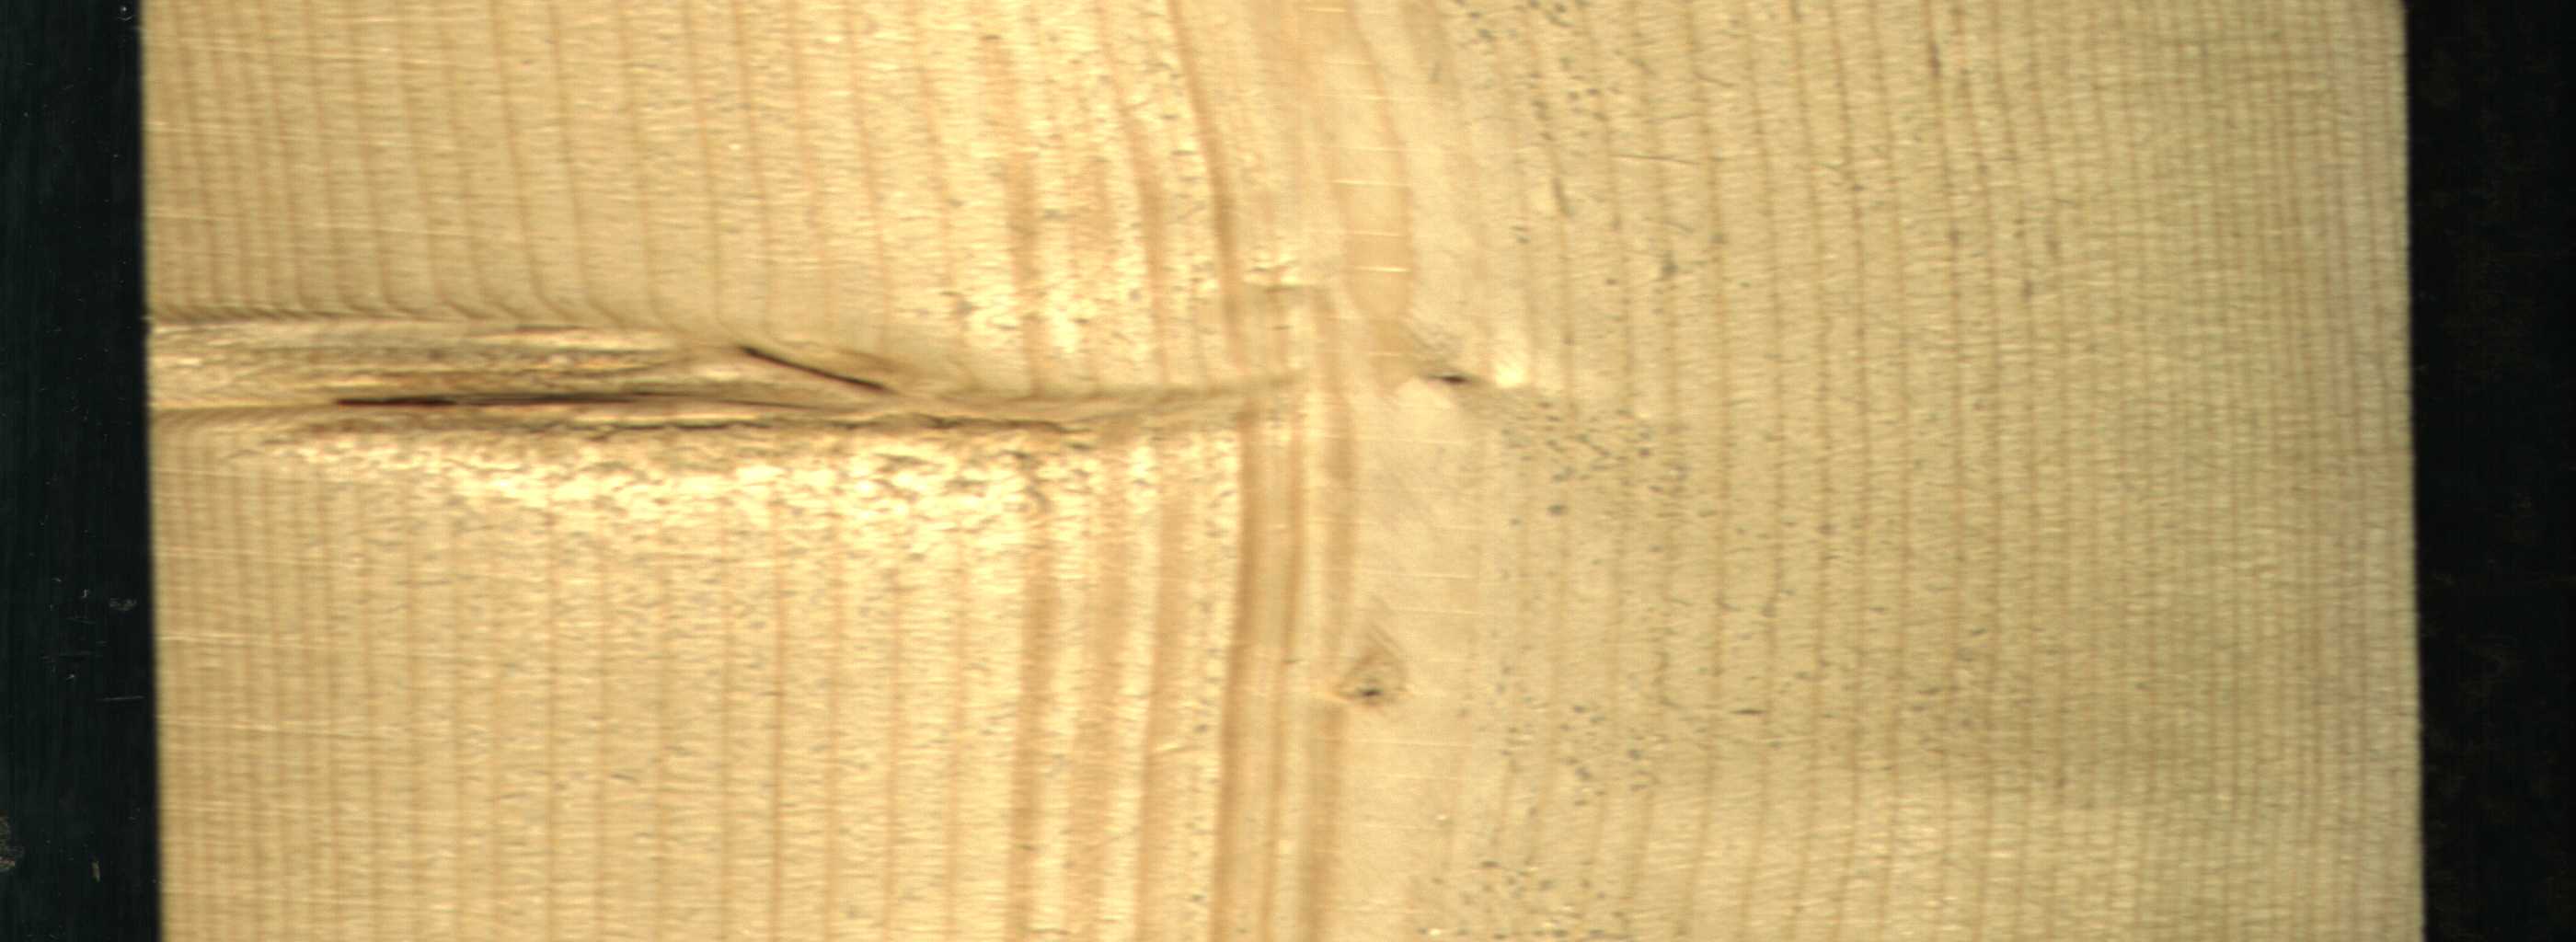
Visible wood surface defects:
Live_Knot